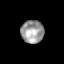
Tissue: skin
Cell type: Epithelial cells
Senescence score: 0.2645
Nuclear area (px): 516
Mean DAPI intensity: 154.975